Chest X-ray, AP view. Patient: 53 years old, sex M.
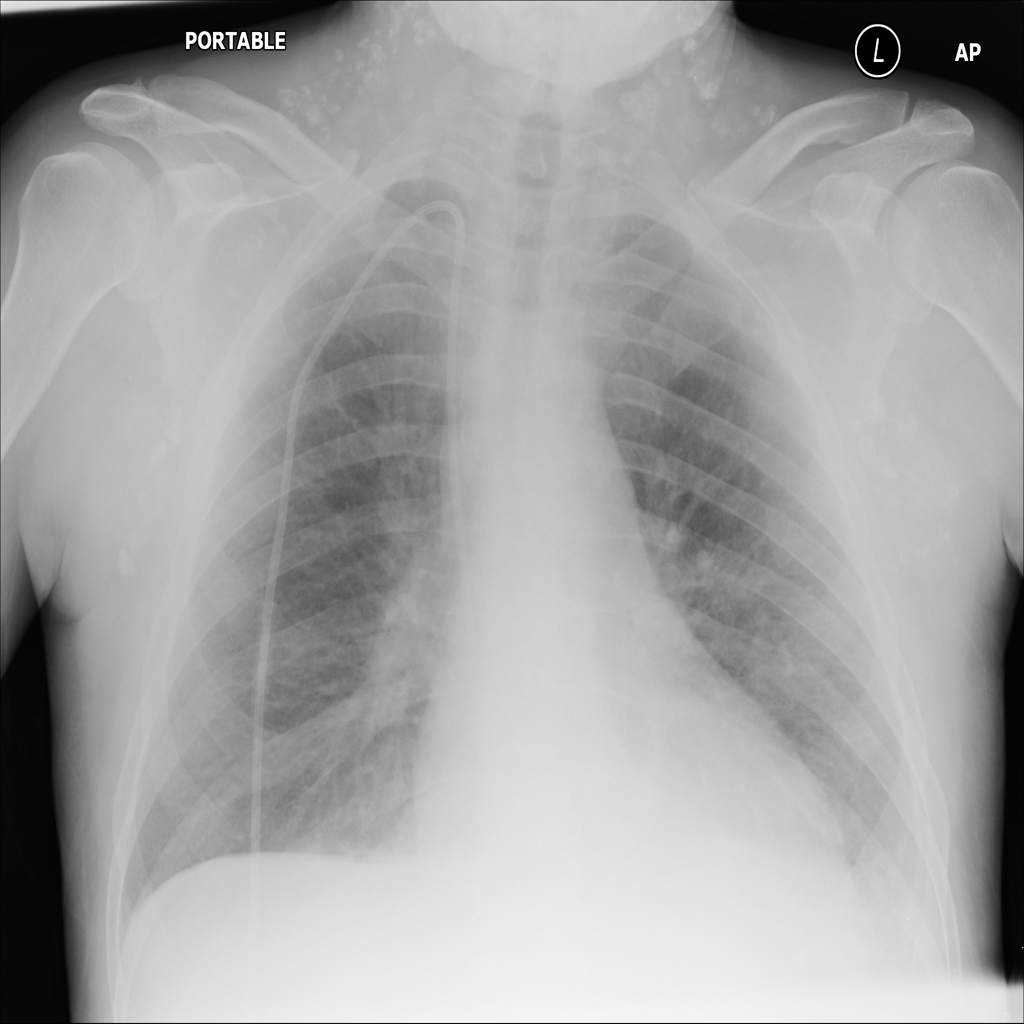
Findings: Atelectasis, Consolidation, Effusion